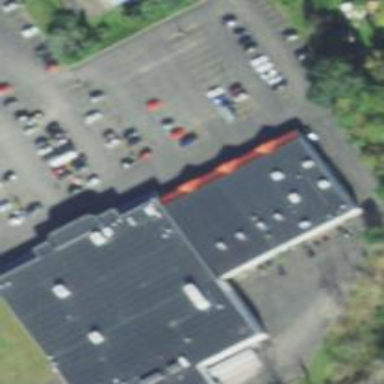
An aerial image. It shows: Supermarket building.